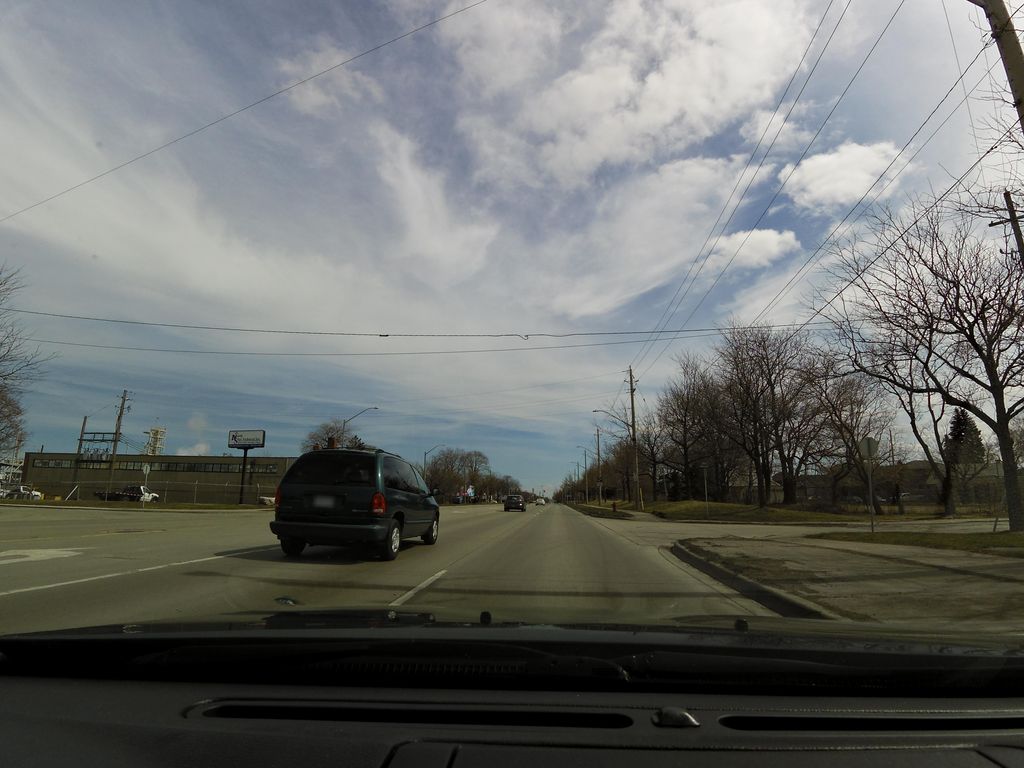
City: hamilton